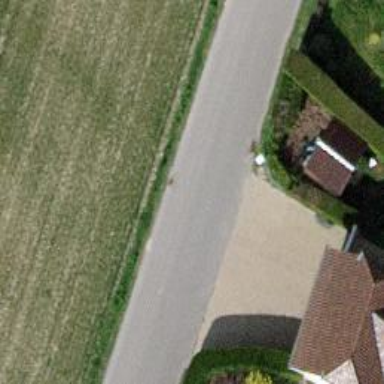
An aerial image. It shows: Residential road passing through agricultural land.